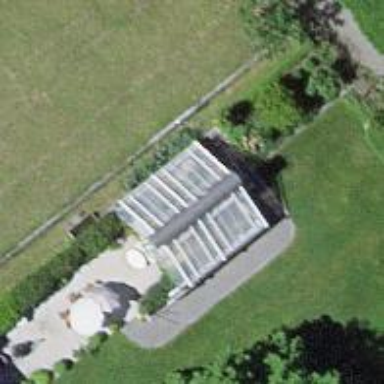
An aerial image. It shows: Greenhouse.